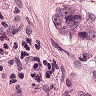
Metastatic tissue present: yes